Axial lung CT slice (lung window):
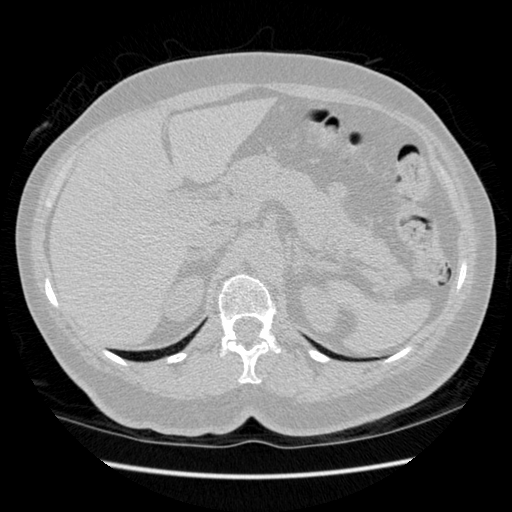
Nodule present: no